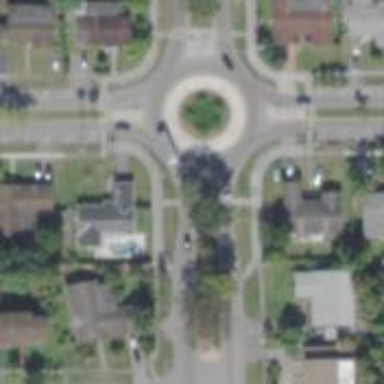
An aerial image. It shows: Roundabout at tertiary road junction.